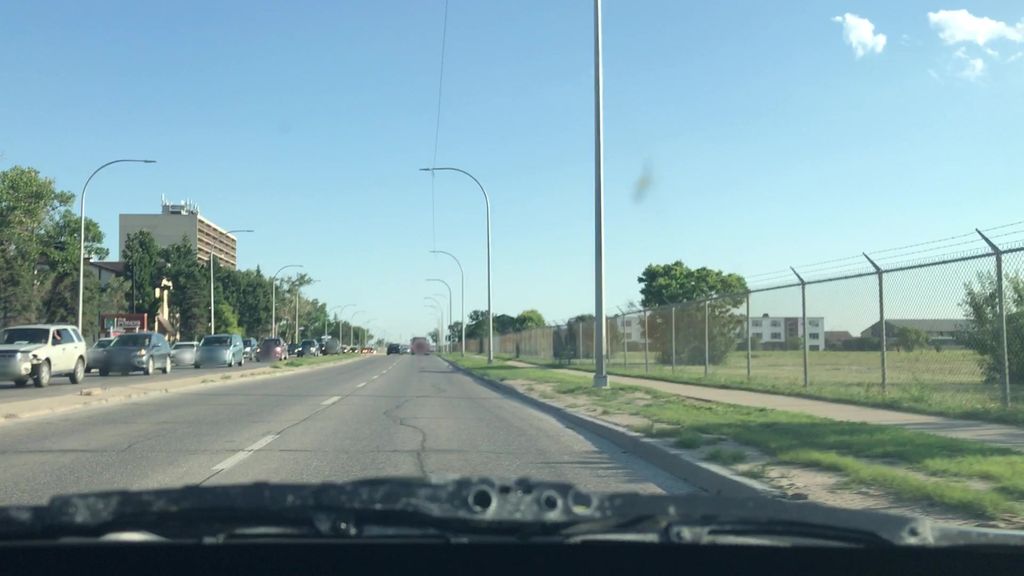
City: winnipeg